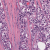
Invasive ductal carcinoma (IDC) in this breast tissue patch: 1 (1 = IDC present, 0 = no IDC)